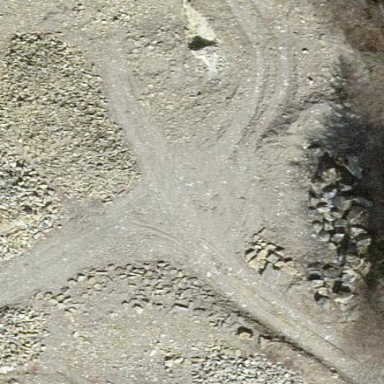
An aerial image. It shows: Quarry area.